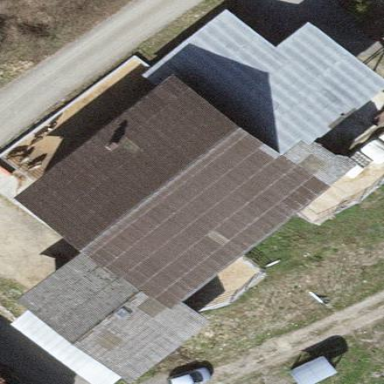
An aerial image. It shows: Stable building.